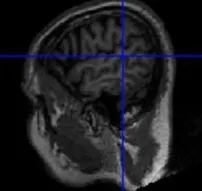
Localization on our patient's T1 magnetic resonance imaging (MRI) sequence of the left temporoparietal junction region targeted in the treatment of auditory hallucinations in schizophrenia patients as the one we report. This region corresponds to the MNI coordinates x = -55, y = -41, z = 11. As it can be observed in this figure, it is located at the posteriori end of the sylvian fissure, ventral to the supramarginal gyrus. Axial. MRI views of the location for the transcranial magnetic stimulation target.
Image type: radiology (mri)